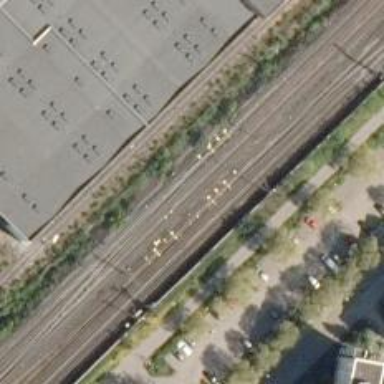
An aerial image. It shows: Railway track with continuous electrified contact lines.